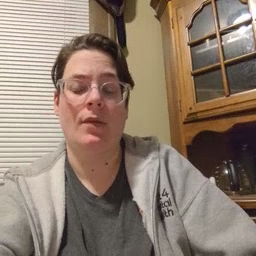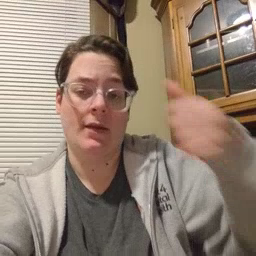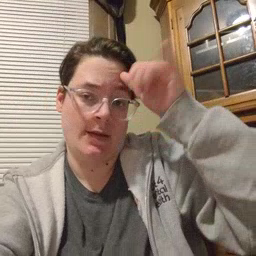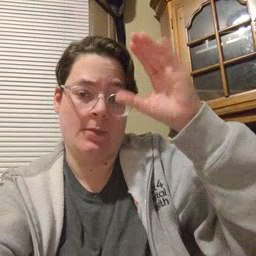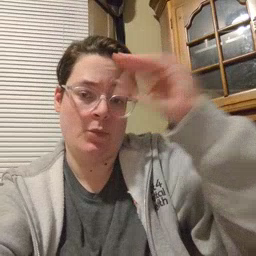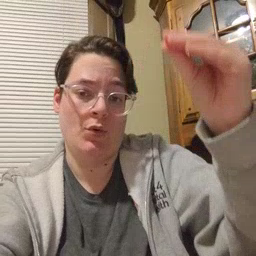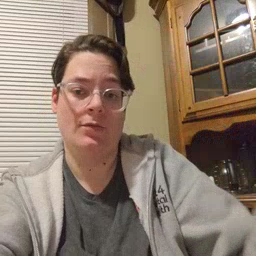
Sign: cowboy